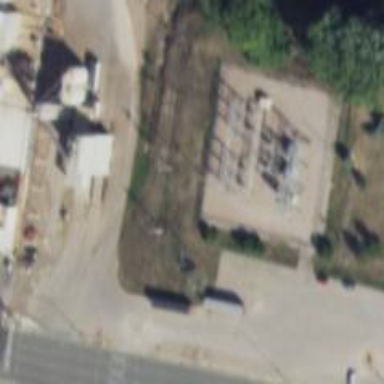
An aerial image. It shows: Power substation surrounded by fence.